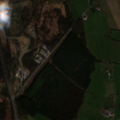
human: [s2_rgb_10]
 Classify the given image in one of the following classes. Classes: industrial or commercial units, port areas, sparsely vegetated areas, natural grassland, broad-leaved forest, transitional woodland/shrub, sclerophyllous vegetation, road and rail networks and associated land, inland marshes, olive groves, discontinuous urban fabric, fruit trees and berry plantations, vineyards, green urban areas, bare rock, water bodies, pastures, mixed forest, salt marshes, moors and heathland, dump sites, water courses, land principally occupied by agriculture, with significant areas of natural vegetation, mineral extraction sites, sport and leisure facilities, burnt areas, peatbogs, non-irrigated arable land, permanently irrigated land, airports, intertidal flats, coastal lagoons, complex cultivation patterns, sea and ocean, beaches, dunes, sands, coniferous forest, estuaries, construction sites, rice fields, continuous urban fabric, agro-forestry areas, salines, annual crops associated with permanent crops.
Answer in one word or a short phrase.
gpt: pastures, transitional woodland/shrub, peatbogs